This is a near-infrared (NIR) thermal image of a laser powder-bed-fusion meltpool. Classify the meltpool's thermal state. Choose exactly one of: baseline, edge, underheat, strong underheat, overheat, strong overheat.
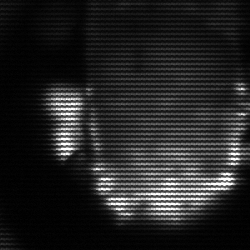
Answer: baseline